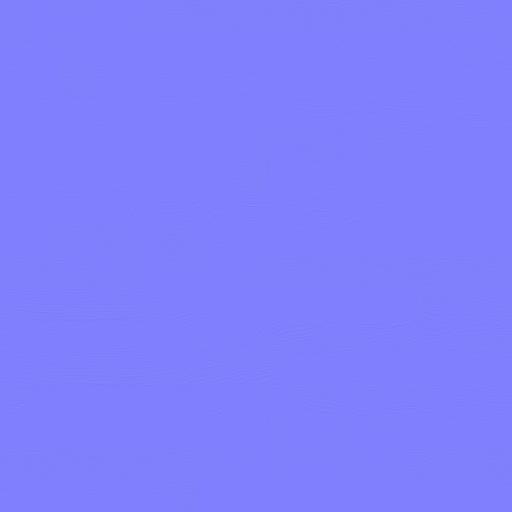
old orange used wood wooden